Question: I just tried google drive quickstart sample. In the video it seems that its working fine, however when i tried it myself i got this:

and the error is this:
'''
01-09 01:17:23.719: E/AndroidRuntime(1002): FATAL EXCEPTION: main
01-09 01:17:23.719: E/AndroidRuntime(1002): java.lang.NoSuchMethodError: com.google.android.gms.common.AccountPicker.newChooseAccountIntent
01-09 01:17:23.719: E/AndroidRuntime(1002): at com.google.api.client.googleapis.extensions.android.gms.auth.GoogleAccountCredential.newChooseAccountIntent(GoogleAccountCredential.java:171)
01-09 01:17:23.719: E/AndroidRuntime(1002): at com.example.mydrivequickstart.MainActivity.onCreate(MainActivity.java:40)
01-09 01:17:23.719: E/AndroidRuntime(1002): at android.app.Activity.performCreate(Activity.java:5104)
01-09 01:17:23.719: E/AndroidRuntime(1002): at android.app.Instrumentation.callActivityOnCreate(Instrumentation.java:1080)
01-09 01:17:23.719: E/AndroidRuntime(1002): at android.app.ActivityThread.performLaunchActivity(ActivityThread.java:2144)
01-09 01:17:23.719: E/AndroidRuntime(1002): at android.app.ActivityThread.handleLaunchActivity(ActivityThread.java:2230)
01-09 01:17:23.719: E/AndroidRuntime(1002): at android.app.ActivityThread.access$600(ActivityThread.java:141)
01-09 01:17:23.719: E/AndroidRuntime(1002): at android.app.ActivityThread$H.handleMessage(ActivityThread.java:1234)
01-09 01:17:23.719: E/AndroidRuntime(1002): at android.os.Handler.dispatchMessage(Handler.java:99)
01-09 01:17:23.719: E/AndroidRuntime(1002): at android.os.Looper.loop(Looper.java:137)
01-09 01:17:23.719: E/AndroidRuntime(1002): at android.app.ActivityThread.main(ActivityThread.java:5039)
01-09 01:17:23.719: E/AndroidRuntime(1002): at java.lang.reflect.Method.invokeNative(Native Method)
01-09 01:17:23.719: E/AndroidRuntime(1002): at java.lang.reflect.Method.invoke(Method.java:511)
01-09 01:17:23.719: E/AndroidRuntime(1002): at com.android.internal.os.ZygoteInit$MethodAndArgsCaller.run(ZygoteInit.java:793)
01-09 01:17:23.719: E/AndroidRuntime(1002): at com.android.internal.os.ZygoteInit.main(ZygoteInit.java:560)
01-09 01:17:23.719: E/AndroidRuntime(1002): at dalvik.system.NativeStart.main(Native Method)
'''
I followed exactly the instructions. I dloaded na google plugin and add the external jar which is <URL> and in google plugin I add the google api drive which is V2. the application name and package name are all the same as in my google api console. I know the nosuchmethoderror as i search it in google before posting this question.However I still dont know why am i getting this because i followed the instructions as it is. I cant figure out why i am getting this error. Any idea? I appreciate any help. Thank you.
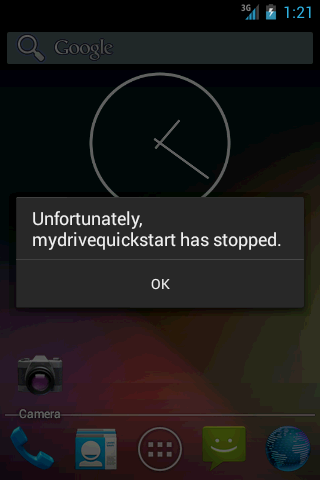
Answer: I got it. I should not follow the video. The jar he uses is not correct. I import the library from extras folder in android sdk and use it as my lib in my project.